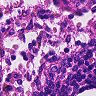
Metastatic tissue present: no